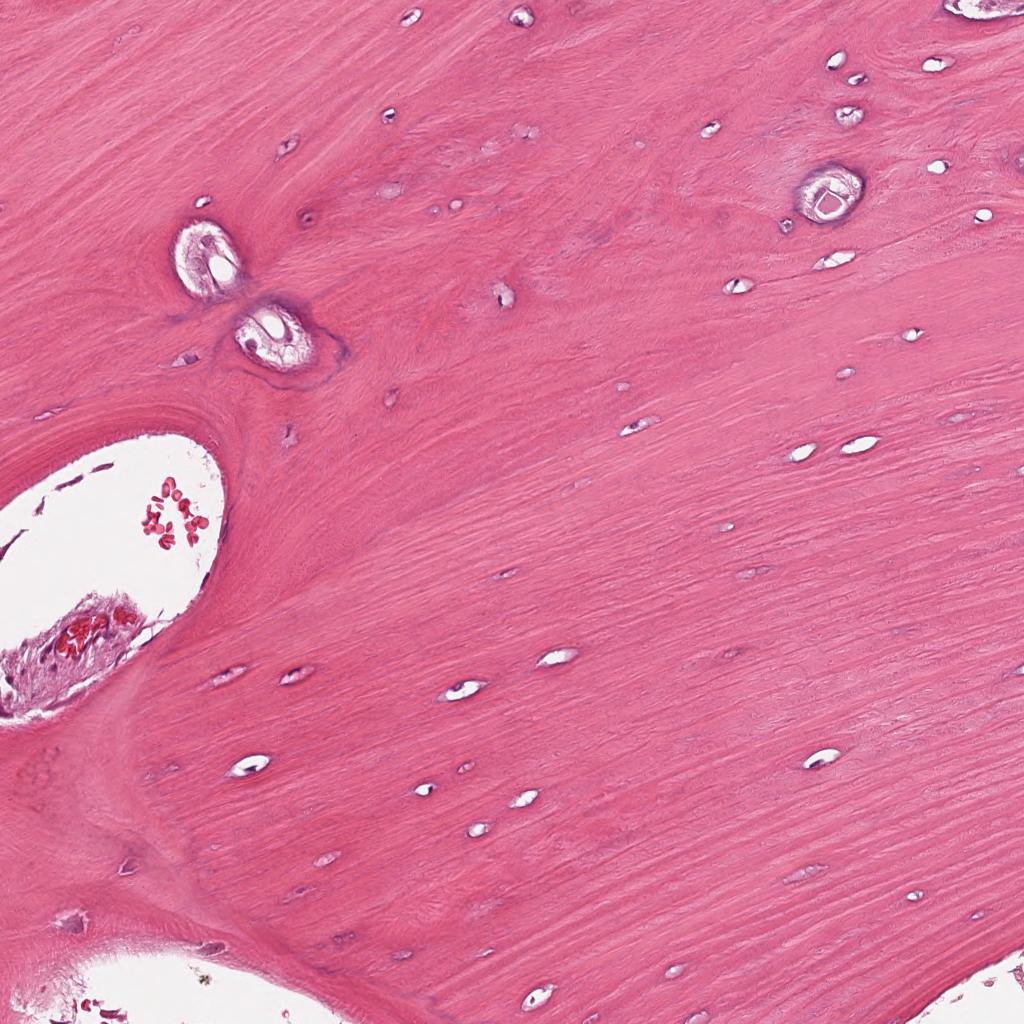
Label: Non-Tumor